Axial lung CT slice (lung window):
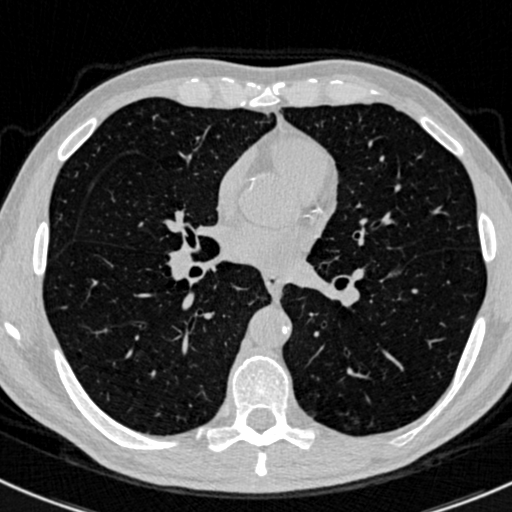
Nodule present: no